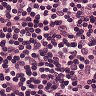
Metastatic tissue present: no